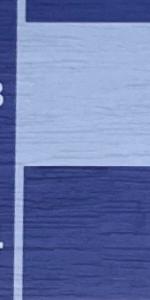
Label: Empty